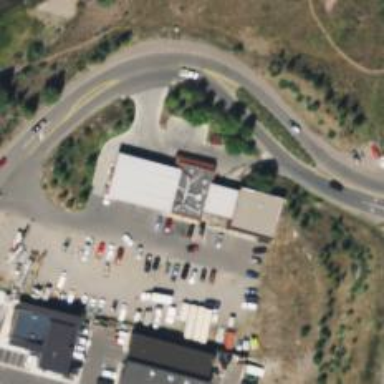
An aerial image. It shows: Convenience shop.